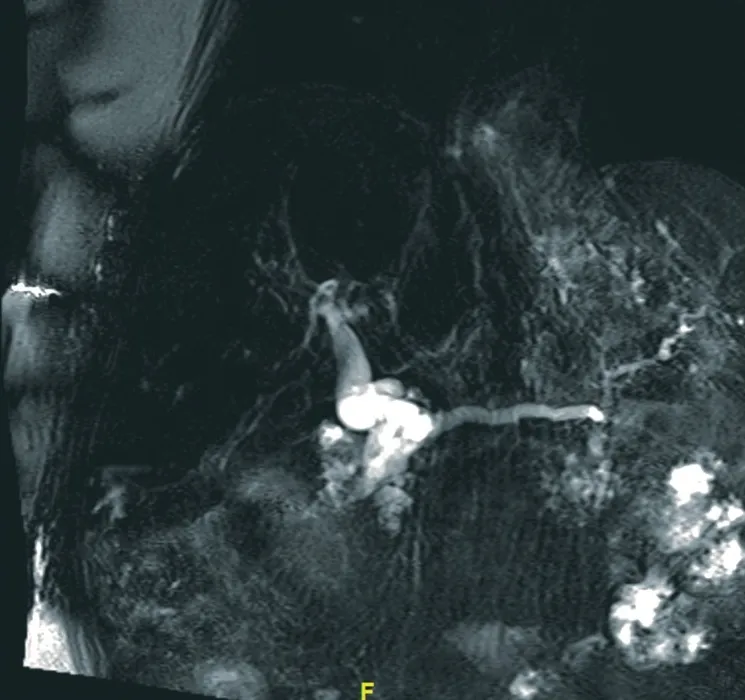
(C) Magnetic resonance cholangiopancreatography demonstrating the second patient's diffuse pancreatic dilatation. IPMN, intraductal papillary mucinous neoplasm.
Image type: radiology (mri)